A scalogram of one vibration snapshot from a rotating bearing is shown, computed with a continuous wavelet transform. What is the most likely bearing condition (normal, inner_race, outer_race, ball)?
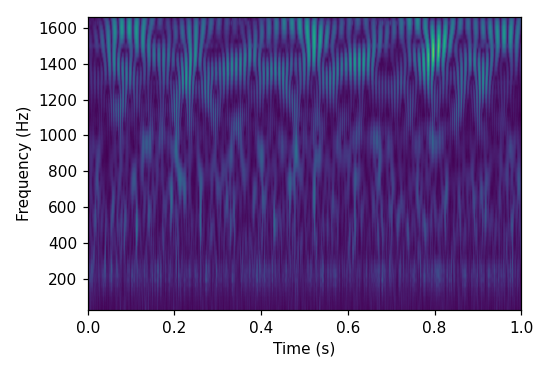
Answer: normal